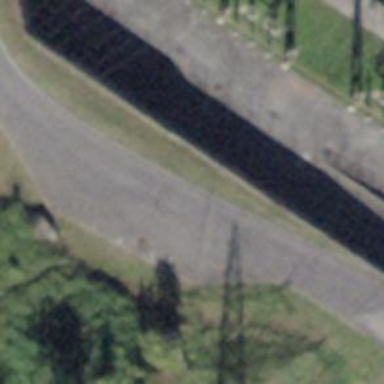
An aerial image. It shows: Passing place on the road.